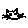
Label: cat